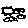
Label: cloud